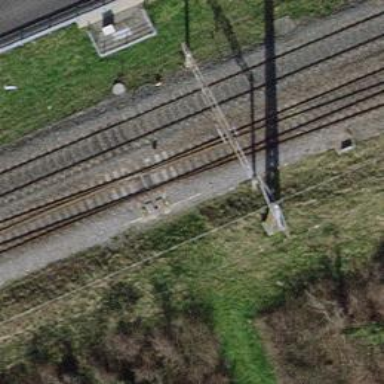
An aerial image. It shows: Railway switch.